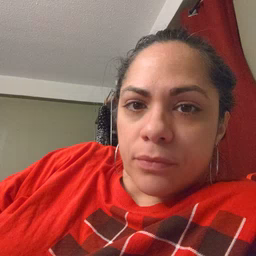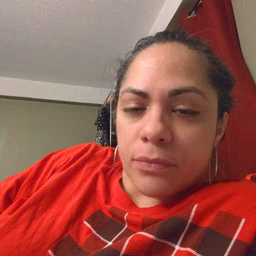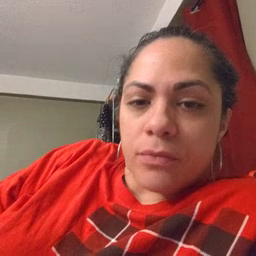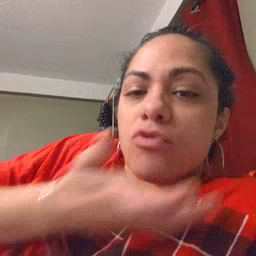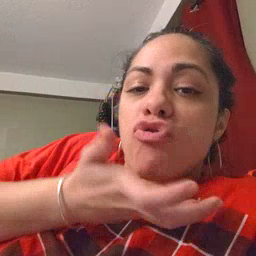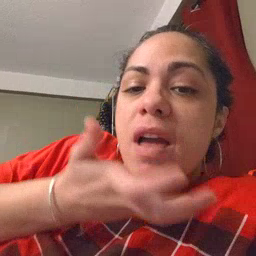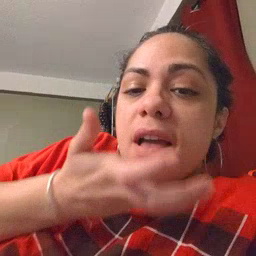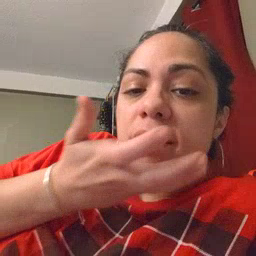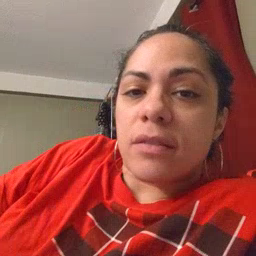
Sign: grass